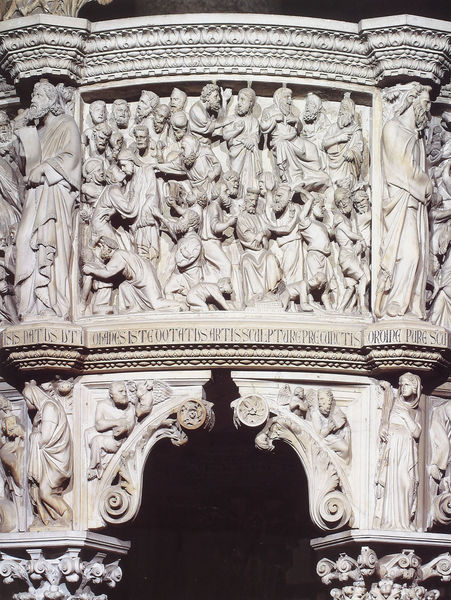
Titel: Kanzel
Künstler: Giovanni Pisano
Standort: Pisa, Dom (EU - I - Toskana)
Schlagwörter: weiß, menschen, grau, marmor, männer, säulen, tür, falten, stein, figur, gewänder, renaissance, relief, schrift, pilaster, inschrift, ornamente, kapitelle, kapitell, voluten, gotisch, toga, griechisch, heilige, statuetten, römisch, latein, togen, apostel, pfingsten, evangelisten, togae, menschemasse